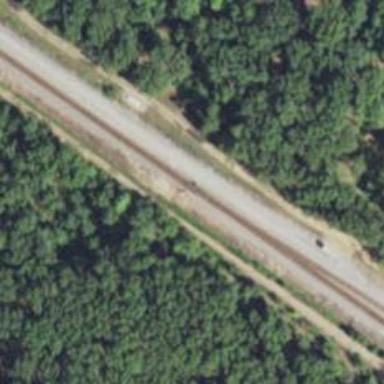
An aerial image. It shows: Railway siding for service.